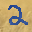
Label: 2